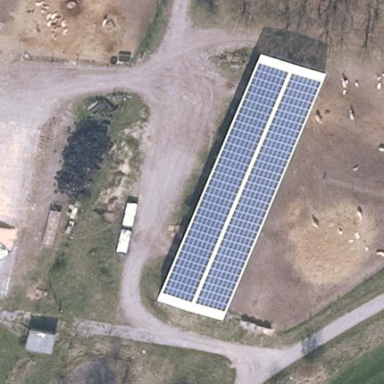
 equipped with small solar photovoltaic panel generator for electricity generation."